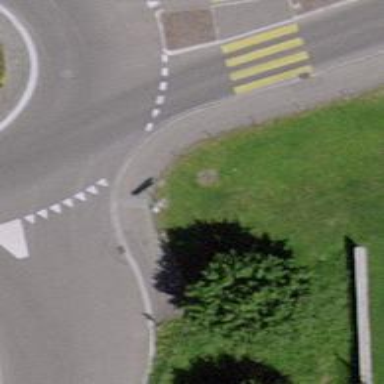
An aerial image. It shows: Tertiary road with asphalt surface leading to roundabout.